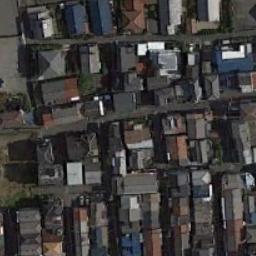
Label: residential